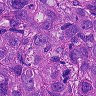
Metastatic tissue present: yes